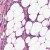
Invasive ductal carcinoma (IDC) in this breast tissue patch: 0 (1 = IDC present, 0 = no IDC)